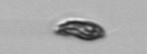
Label: Cryptophyta